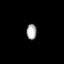
Tissue: lung
Cell type: Endothelial cells
Senescence score: 0.5827
Nuclear area (px): 155
Mean DAPI intensity: 167.665